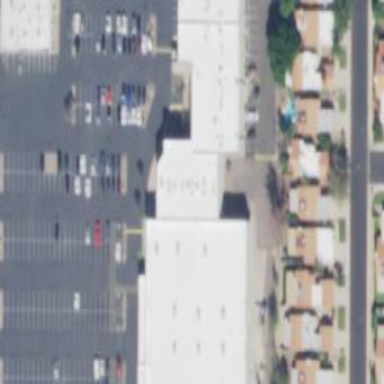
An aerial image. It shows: Department store building.